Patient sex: M
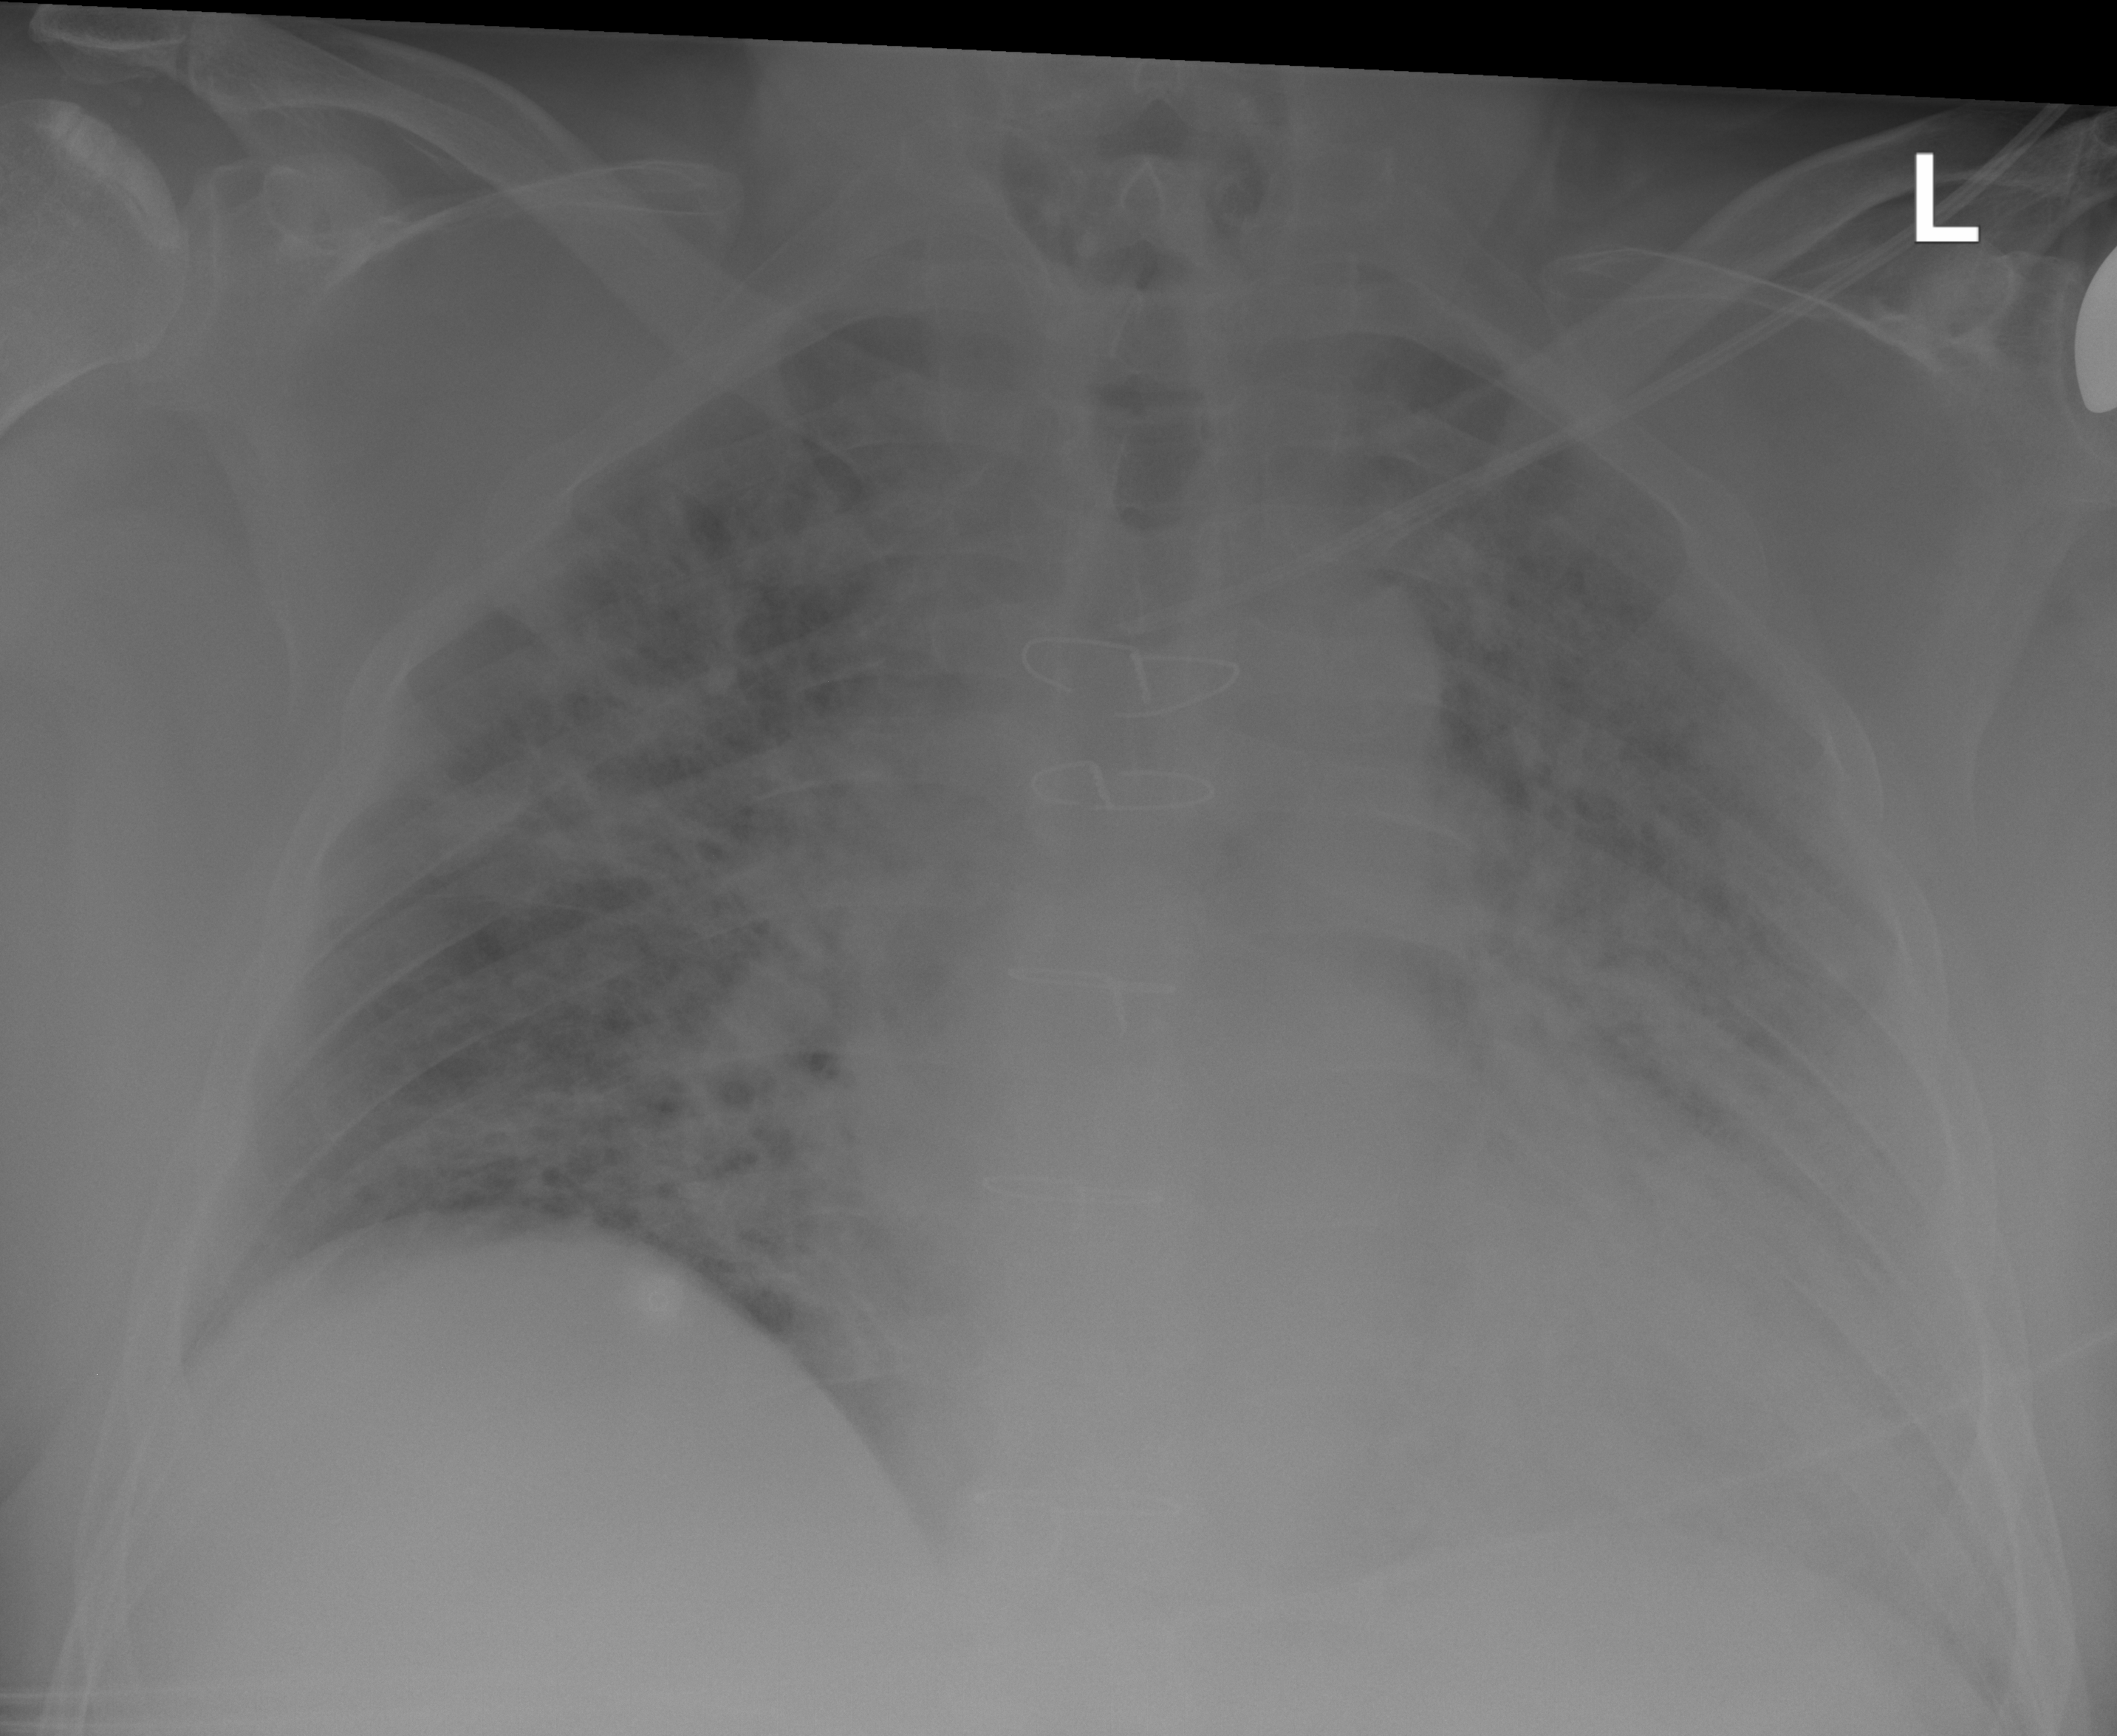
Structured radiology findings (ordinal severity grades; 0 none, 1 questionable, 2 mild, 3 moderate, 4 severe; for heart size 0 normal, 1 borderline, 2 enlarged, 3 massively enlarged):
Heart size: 2
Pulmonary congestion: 2
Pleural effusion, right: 2
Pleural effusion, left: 2
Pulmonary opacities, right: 3
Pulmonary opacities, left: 4
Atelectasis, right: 3
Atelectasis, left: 3